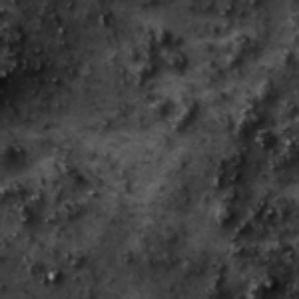
Label: frost